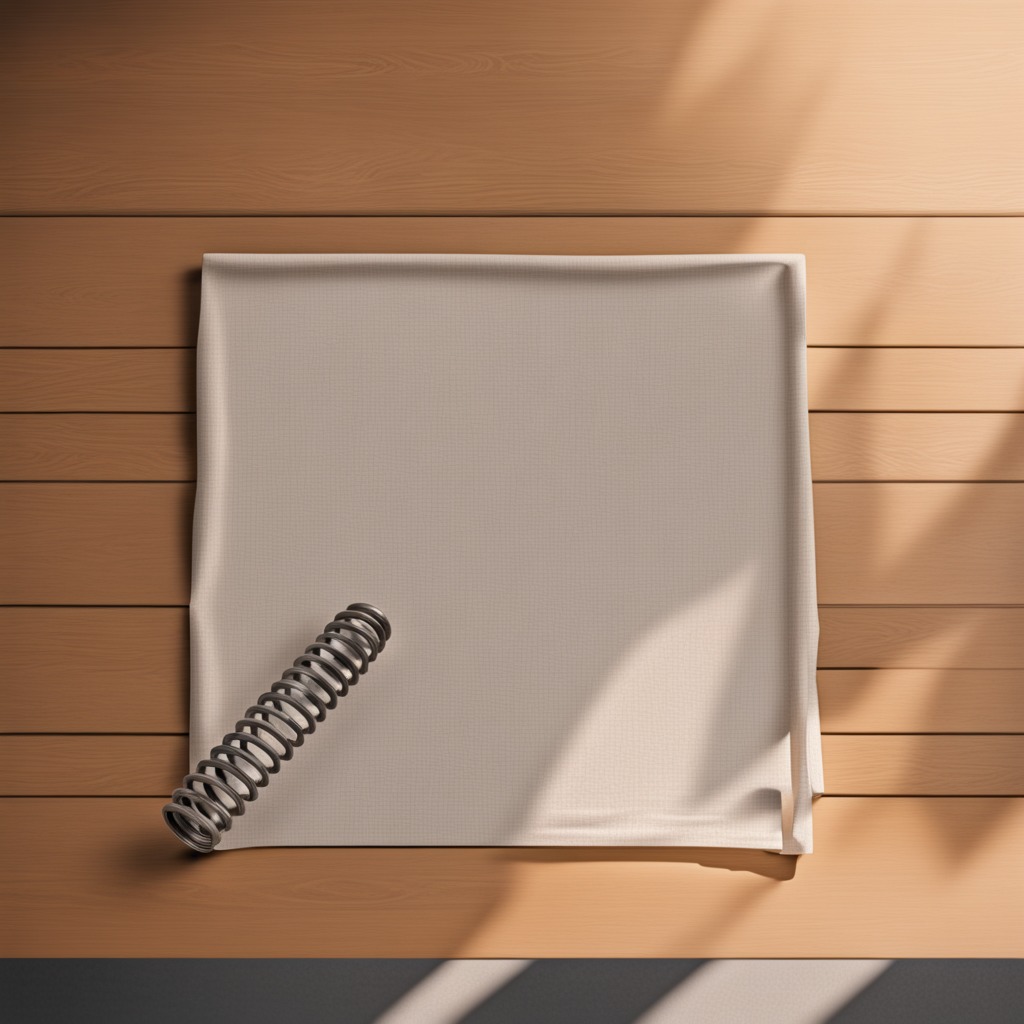
A coiled metal spring is lying on the wooden table.